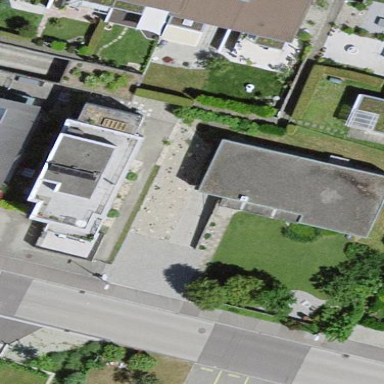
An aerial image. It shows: Detached building.